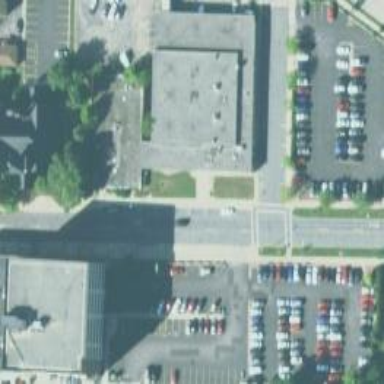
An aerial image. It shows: Post office building.